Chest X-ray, AP view. Patient: 26 years old, sex M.
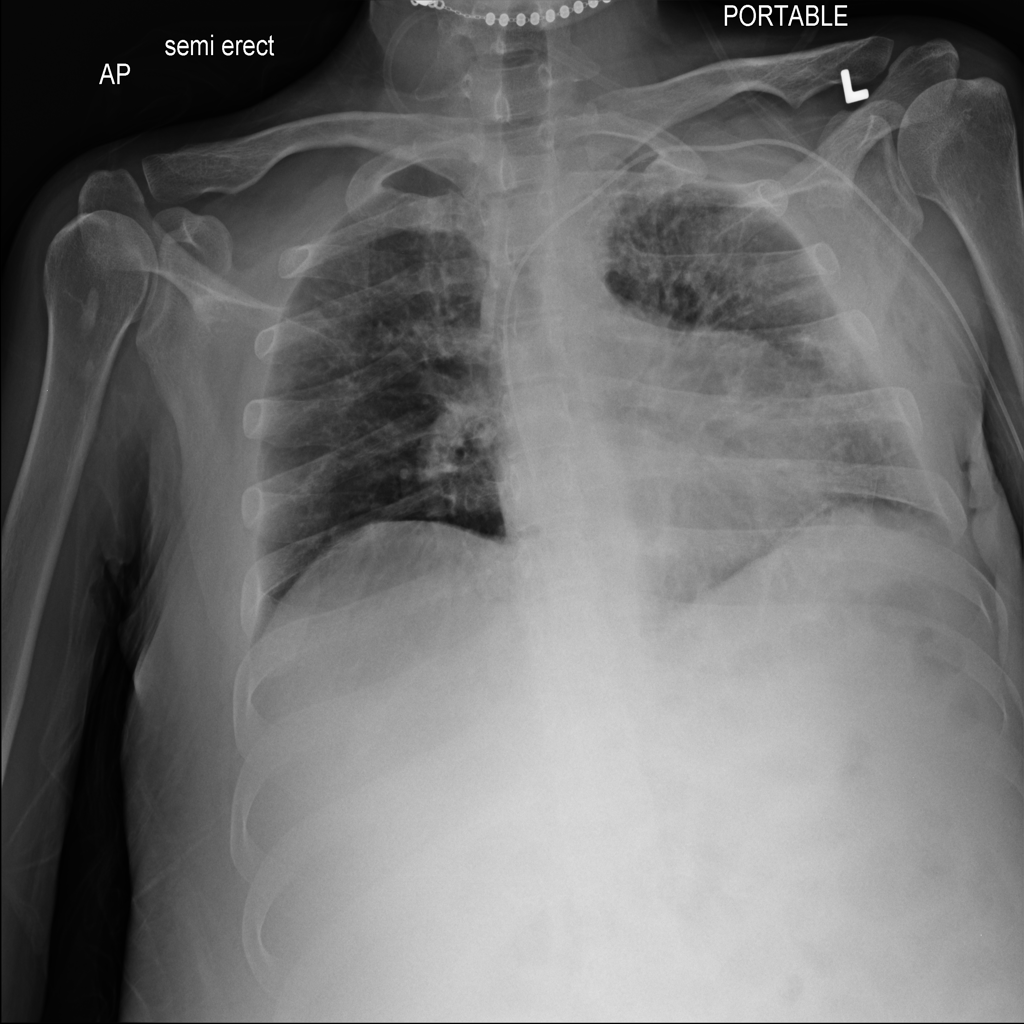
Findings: Emphysema